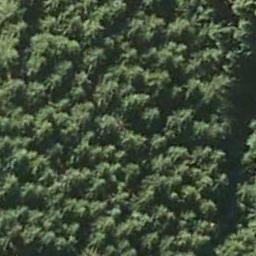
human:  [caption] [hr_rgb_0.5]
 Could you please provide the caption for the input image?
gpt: There is a bare land in this forest .

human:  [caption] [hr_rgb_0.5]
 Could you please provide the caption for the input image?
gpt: The forest is full of green trees .

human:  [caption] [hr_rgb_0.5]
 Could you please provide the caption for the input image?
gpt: Many neat rows of green trees are in the forest .

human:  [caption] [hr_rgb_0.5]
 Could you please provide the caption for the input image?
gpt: The forest has a lot of evenly distributed green trees .

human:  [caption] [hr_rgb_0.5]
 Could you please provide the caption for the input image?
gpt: A dense forest with many green trees .